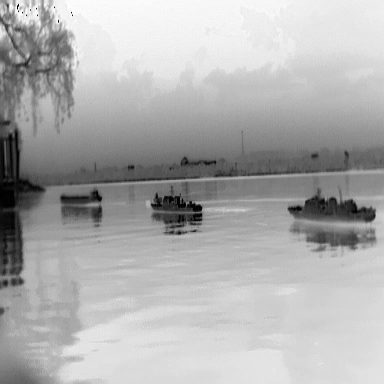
There are two warships in the infrared image.